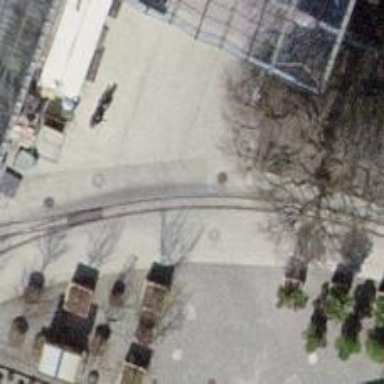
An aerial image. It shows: Railway station that also serves as public transport station.